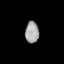
Tissue: lung
Cell type: Myeloid cells
Senescence score: 0.5488
Nuclear area (px): 291
Mean DAPI intensity: 159.502